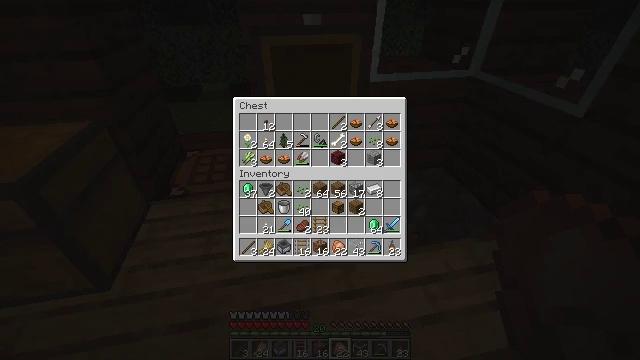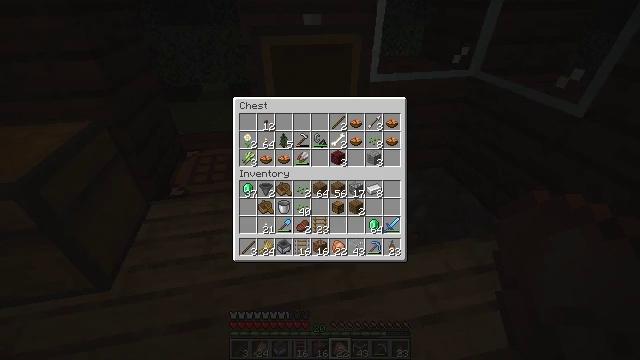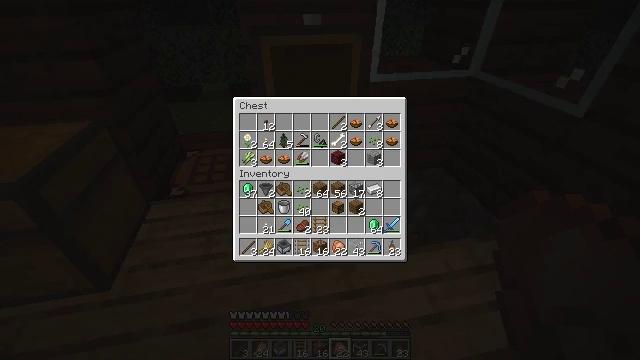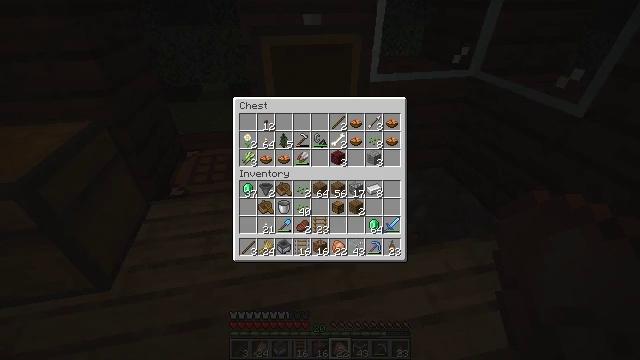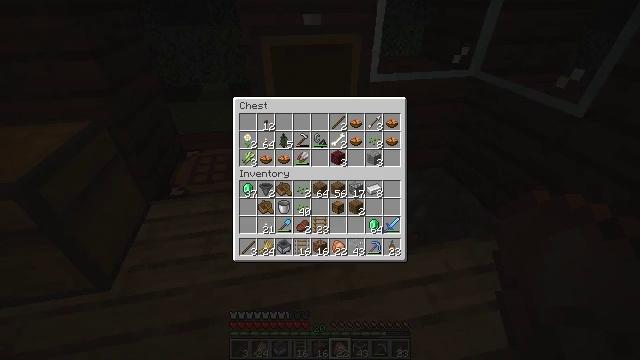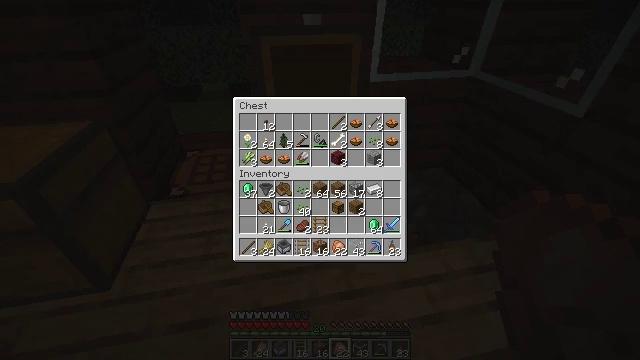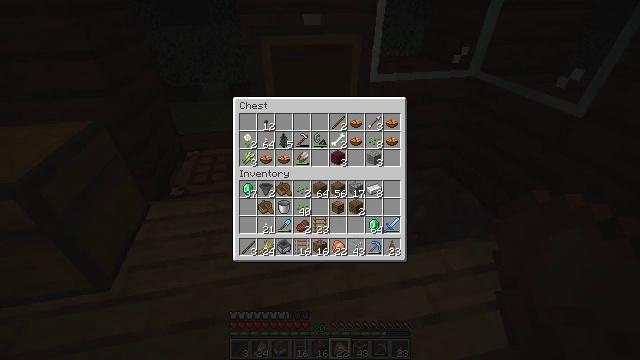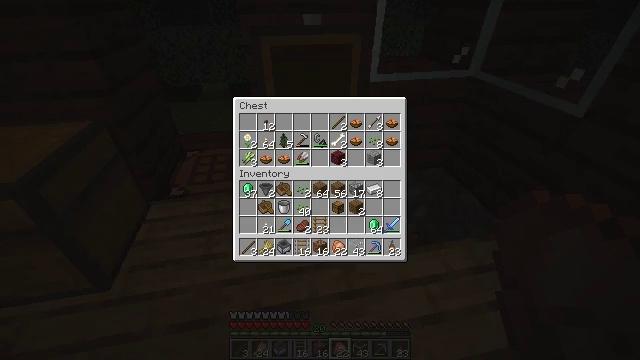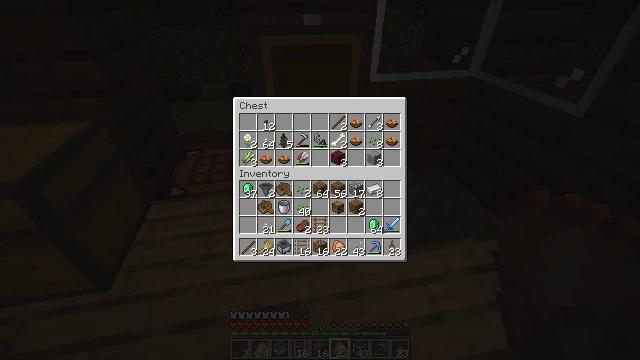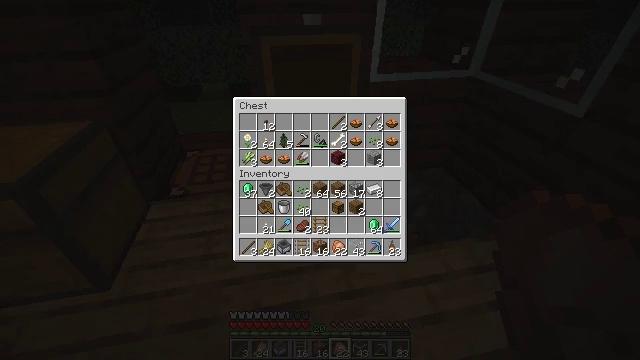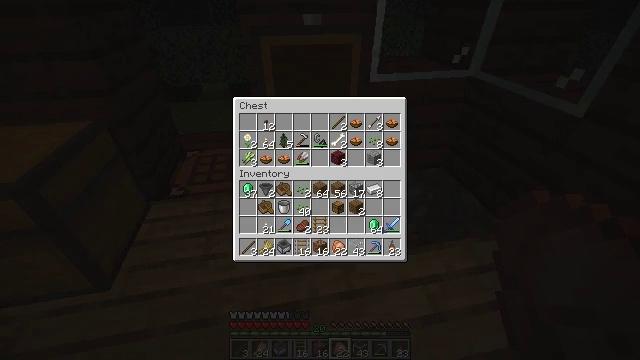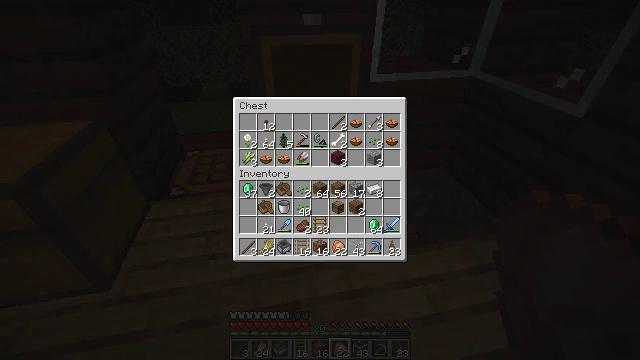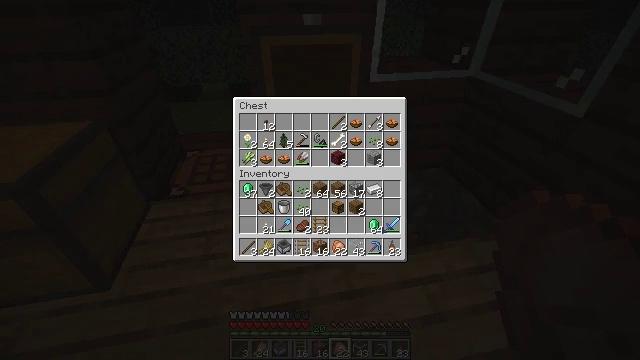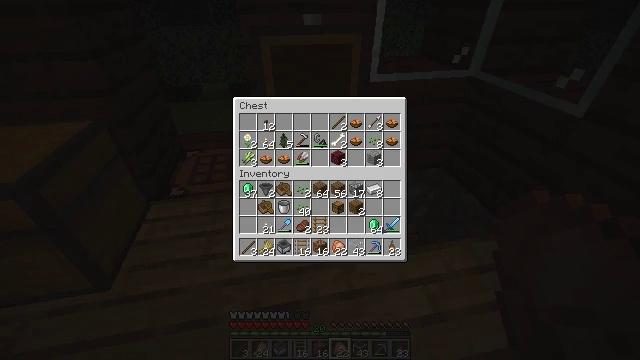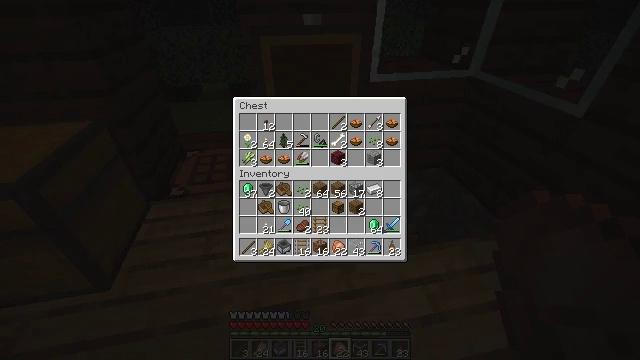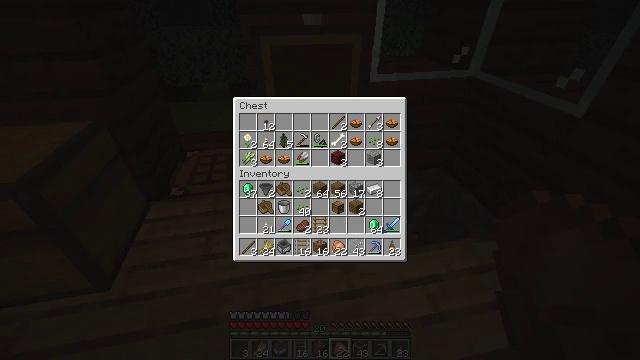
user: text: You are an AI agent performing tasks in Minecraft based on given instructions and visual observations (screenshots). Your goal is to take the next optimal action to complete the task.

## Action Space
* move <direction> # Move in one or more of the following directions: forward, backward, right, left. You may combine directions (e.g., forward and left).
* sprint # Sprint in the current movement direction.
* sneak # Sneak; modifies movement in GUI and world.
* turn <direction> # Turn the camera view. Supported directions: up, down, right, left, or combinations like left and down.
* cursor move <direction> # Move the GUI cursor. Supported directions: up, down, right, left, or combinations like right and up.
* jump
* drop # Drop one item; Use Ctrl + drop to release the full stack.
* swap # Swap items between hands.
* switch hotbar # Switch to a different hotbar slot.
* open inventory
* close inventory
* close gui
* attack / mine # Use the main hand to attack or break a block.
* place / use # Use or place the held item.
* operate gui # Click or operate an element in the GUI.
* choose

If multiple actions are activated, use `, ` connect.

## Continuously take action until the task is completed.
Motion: motion action
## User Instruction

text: Use the crafting table to create an observer.
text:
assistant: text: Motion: open gui
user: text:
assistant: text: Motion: no_op
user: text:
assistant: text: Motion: no_op
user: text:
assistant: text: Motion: no_op
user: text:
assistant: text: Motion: no_op
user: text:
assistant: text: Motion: no_op
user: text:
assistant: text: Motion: no_op
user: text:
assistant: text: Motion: no_op
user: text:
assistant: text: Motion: no_op
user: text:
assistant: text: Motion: no_op
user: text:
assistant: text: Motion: no_op
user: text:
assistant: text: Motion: no_op
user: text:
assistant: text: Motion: no_op
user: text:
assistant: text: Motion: no_op
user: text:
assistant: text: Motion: no_op
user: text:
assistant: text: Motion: no_op
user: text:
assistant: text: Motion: no_op
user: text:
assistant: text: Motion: no_op
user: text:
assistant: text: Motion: no_op
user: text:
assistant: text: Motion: no_op
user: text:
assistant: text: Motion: no_op
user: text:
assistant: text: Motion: no_op
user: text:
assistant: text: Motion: no_op
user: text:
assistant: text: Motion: no_op
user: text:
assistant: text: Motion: no_op
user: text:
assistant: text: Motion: no_op
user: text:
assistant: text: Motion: no_op
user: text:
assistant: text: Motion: no_op
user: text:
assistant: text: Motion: no_op
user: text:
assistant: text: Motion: no_op